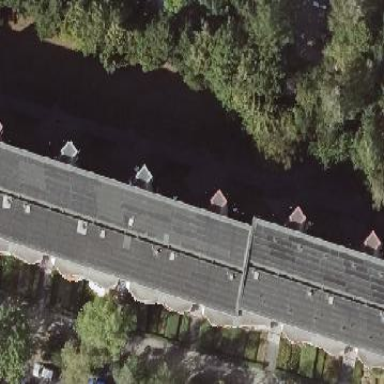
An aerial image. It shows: Apartment building with flat roof.